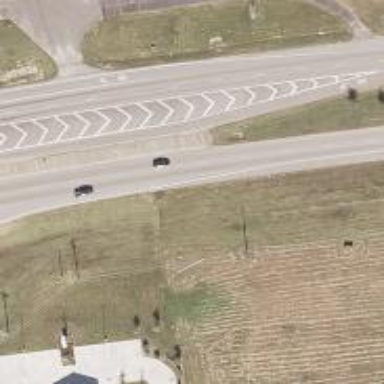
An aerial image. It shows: Asphalt road classified as trunk highway.